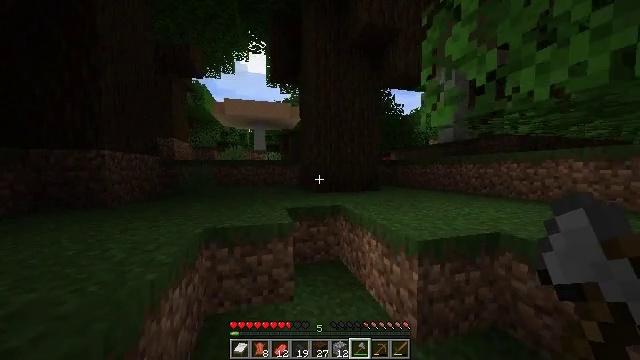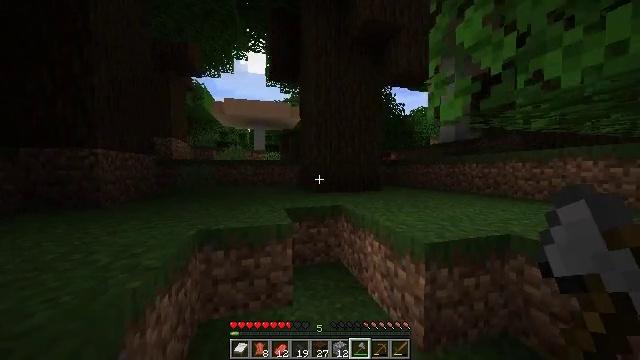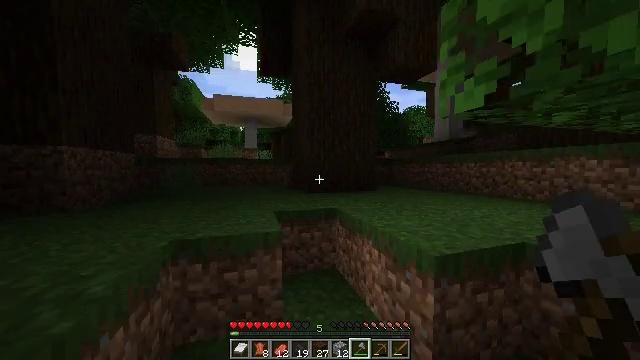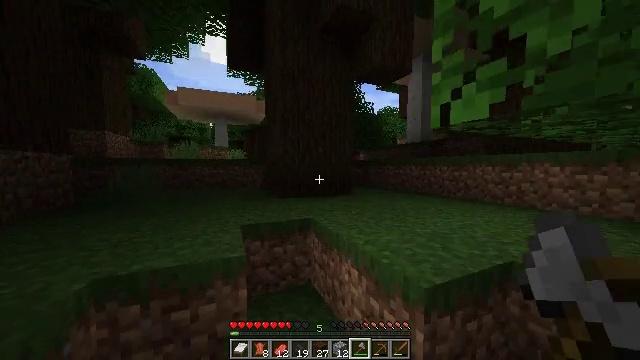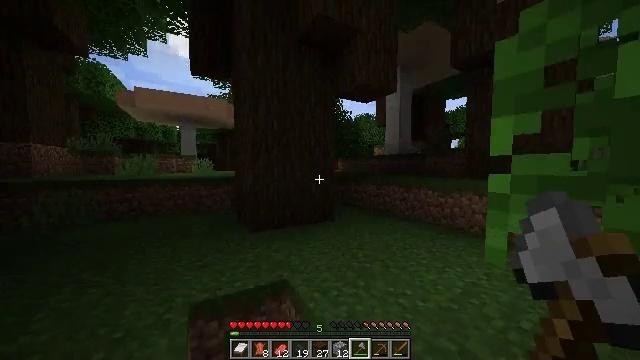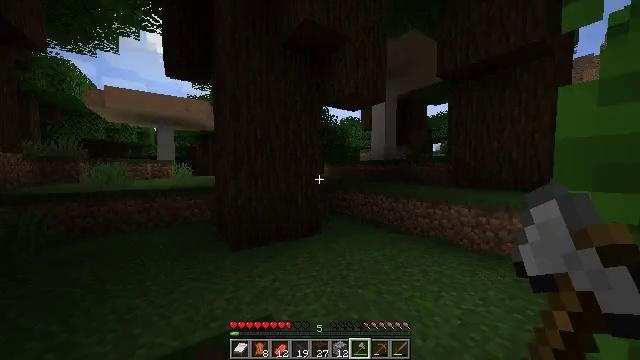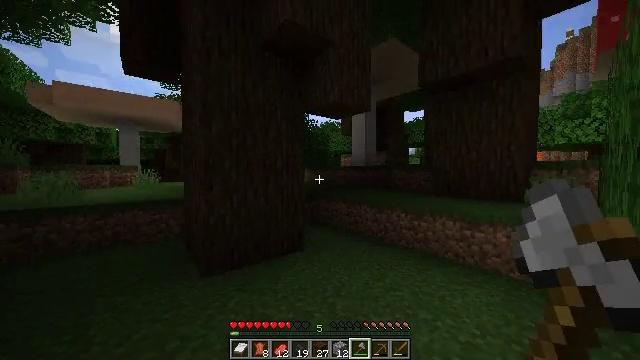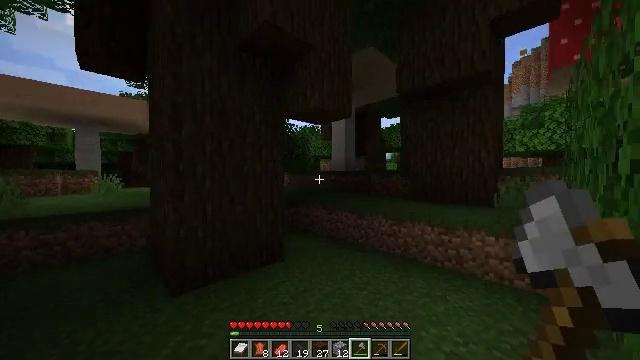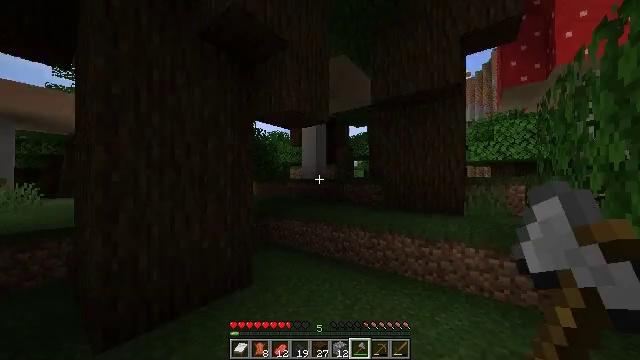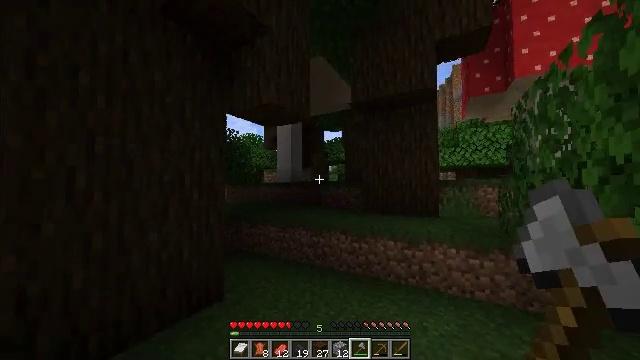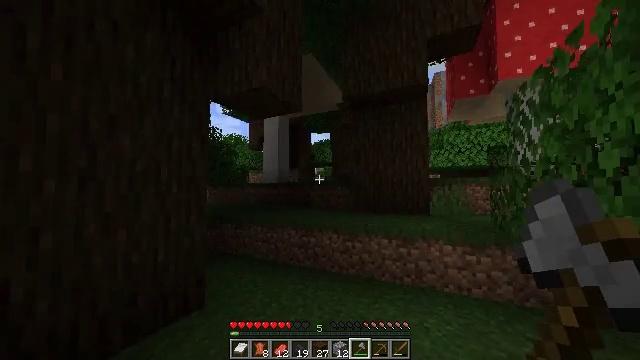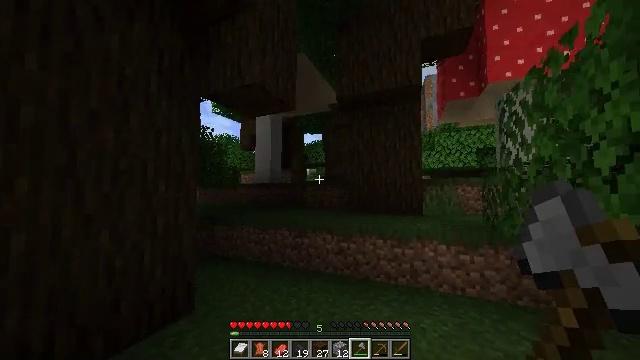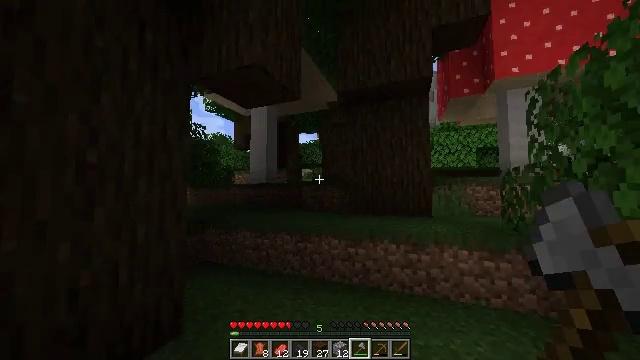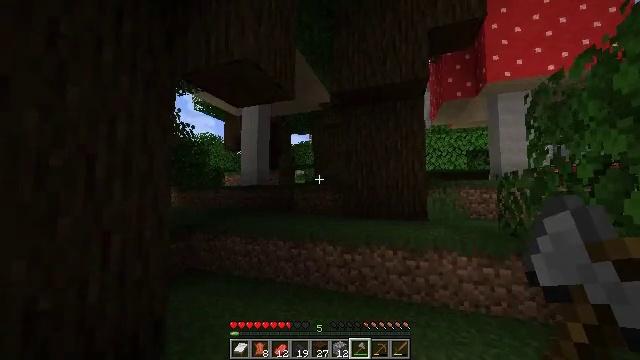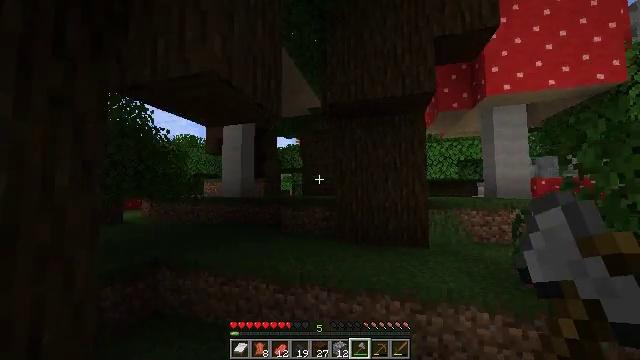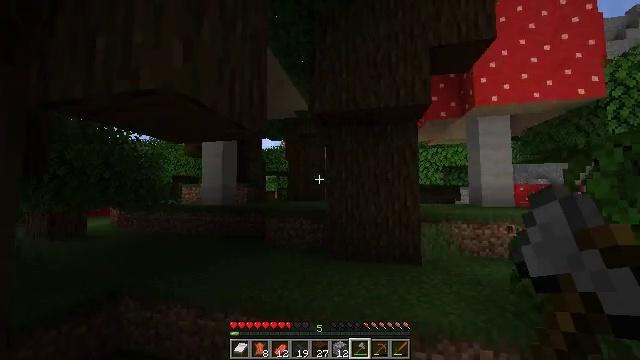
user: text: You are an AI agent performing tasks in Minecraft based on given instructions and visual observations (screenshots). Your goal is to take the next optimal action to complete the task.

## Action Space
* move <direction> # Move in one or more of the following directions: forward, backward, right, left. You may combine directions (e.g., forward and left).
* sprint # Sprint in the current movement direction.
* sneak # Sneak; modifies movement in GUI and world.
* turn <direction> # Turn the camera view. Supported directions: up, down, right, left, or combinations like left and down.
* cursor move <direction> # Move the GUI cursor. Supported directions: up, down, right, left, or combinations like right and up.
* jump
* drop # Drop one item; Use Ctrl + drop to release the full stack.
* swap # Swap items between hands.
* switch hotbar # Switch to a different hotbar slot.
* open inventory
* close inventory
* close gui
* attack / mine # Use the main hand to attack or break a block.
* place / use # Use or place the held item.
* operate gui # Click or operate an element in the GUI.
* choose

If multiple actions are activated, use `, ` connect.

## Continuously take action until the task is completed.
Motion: motion action
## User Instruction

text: Collect parts of the brown mushroom block.
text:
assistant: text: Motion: move forward
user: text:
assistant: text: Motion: move forward, turn right
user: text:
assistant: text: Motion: move forward, turn right, jump
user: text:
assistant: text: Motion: move forward, turn right, jump
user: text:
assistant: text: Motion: move forward, turn right, jump
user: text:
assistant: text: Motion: move forward, turn right, jump
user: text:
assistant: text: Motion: move forward, turn right and up, jump
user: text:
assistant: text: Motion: move forward, turn right and up, jump
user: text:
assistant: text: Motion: move forward, turn right and up, jump
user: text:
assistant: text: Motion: move forward, turn right, jump
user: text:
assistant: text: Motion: move forward, turn right, jump
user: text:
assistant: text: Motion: move forward, turn right, jump
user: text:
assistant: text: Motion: move forward, turn right, jump
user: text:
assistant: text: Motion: move forward, turn right, jump
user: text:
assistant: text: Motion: move forward, turn right, jump
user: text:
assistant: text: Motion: move forward, sprint, turn right, jump
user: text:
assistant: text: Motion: move forward, sprint, jump
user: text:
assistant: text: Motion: move forward, sprint, jump
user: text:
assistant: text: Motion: move forward, jump
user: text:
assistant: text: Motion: move forward, jump
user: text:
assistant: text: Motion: move forward, jump
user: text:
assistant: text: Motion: move forward, jump
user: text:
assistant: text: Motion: move forward, turn left and down, jump
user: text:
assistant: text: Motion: move forward, turn left and down, jump
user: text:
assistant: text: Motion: move forward, sprint, turn left, jump
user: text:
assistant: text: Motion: move forward, sprint, turn left, jump
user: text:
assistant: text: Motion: move forward, sprint, turn left, jump
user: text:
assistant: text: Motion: move forward, sprint, jump
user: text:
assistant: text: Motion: move forward, jump
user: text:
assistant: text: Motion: move forward, jump